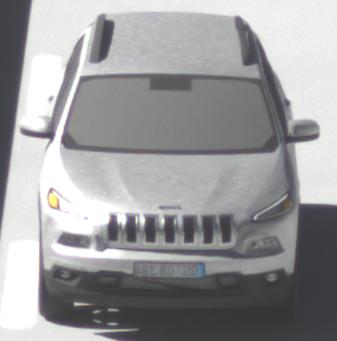
Make: Jeep
Model: Cherokee 3.2 V6 Pentastar
Detailed model: Cherokee (KL)
Model produced from: 2014/07
Model produced until: 2015/07
Doors: 5
Color: white
Road condition: dry road
Daytime: morning or afternoon
Contrast: high contrast